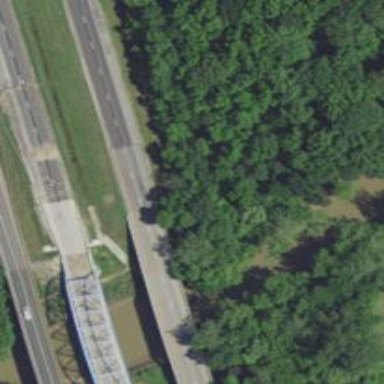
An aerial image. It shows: Primary highway bridge designed as expressway.